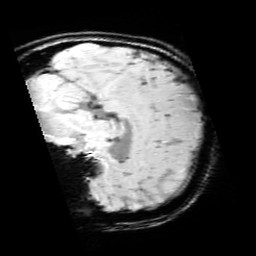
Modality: SWI
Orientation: sagittal
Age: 13
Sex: female
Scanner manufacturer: siemens
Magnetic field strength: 3 T
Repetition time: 0.027 s
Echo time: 0.02 s